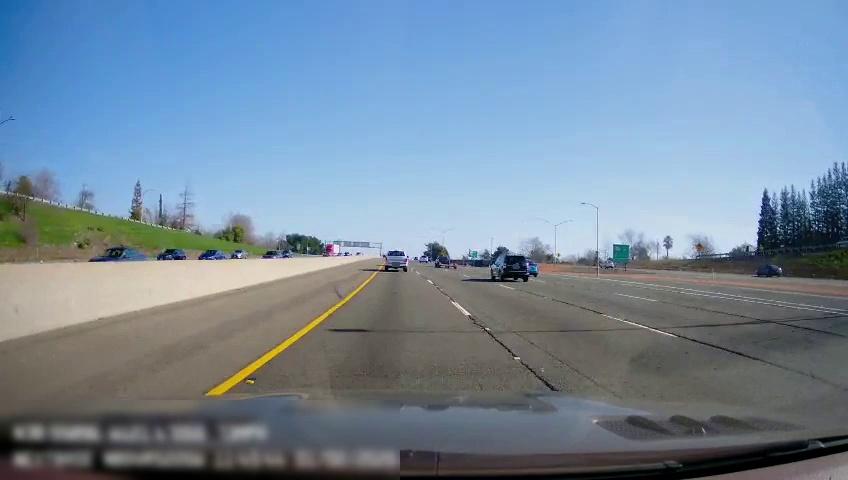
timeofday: Day
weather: Sunny
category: Vehicles | SUV
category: Vehicles | Car
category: Vehicles | Car
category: Vehicles | Car
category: Vehicles | Truck
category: Vehicles | Car
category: Vehicles | Car
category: Vehicles | Car
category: Drivable Space
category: Drivable Space
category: Vehicles | Truck
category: Vehicles | Car
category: Vehicles | Truck
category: Vehicles | Other LV
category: Vehicles | SUV
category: Vehicles | Car
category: Lanes | Current Lane
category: Lanes | Current Lane
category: Lanes | Alternate Lane
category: Lanes | Alternate Lane
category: Lanes | Alternate Lane
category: Lanes | Alternate Lane
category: Traffic | Signs